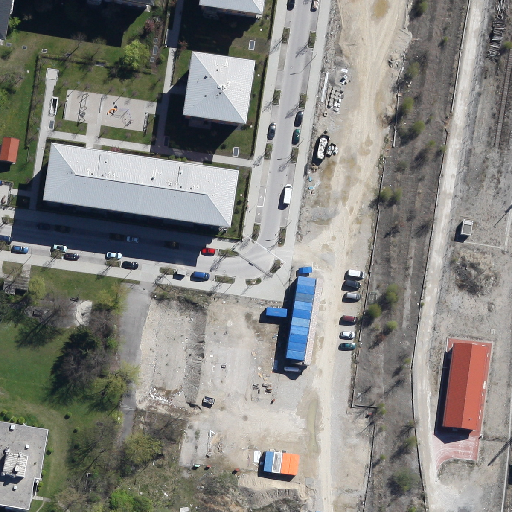
Referring expression: impervious surface